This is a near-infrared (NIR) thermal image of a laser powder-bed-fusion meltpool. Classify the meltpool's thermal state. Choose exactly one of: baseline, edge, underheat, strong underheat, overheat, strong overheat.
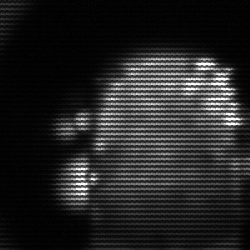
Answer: baseline